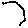
Label: hexagon